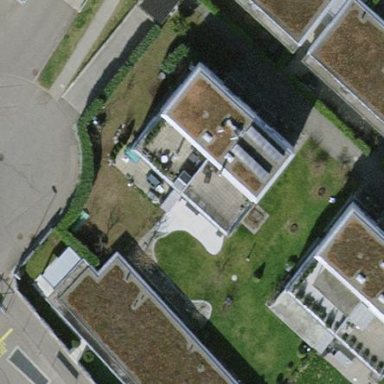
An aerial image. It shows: Terrace building.